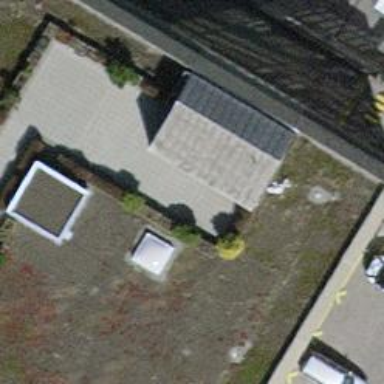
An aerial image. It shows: Storage rental shop.